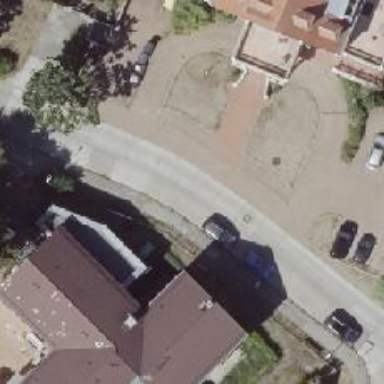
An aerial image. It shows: Residential road with concrete surface. There is sidewalk on the left side.